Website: home-depot
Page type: receipt
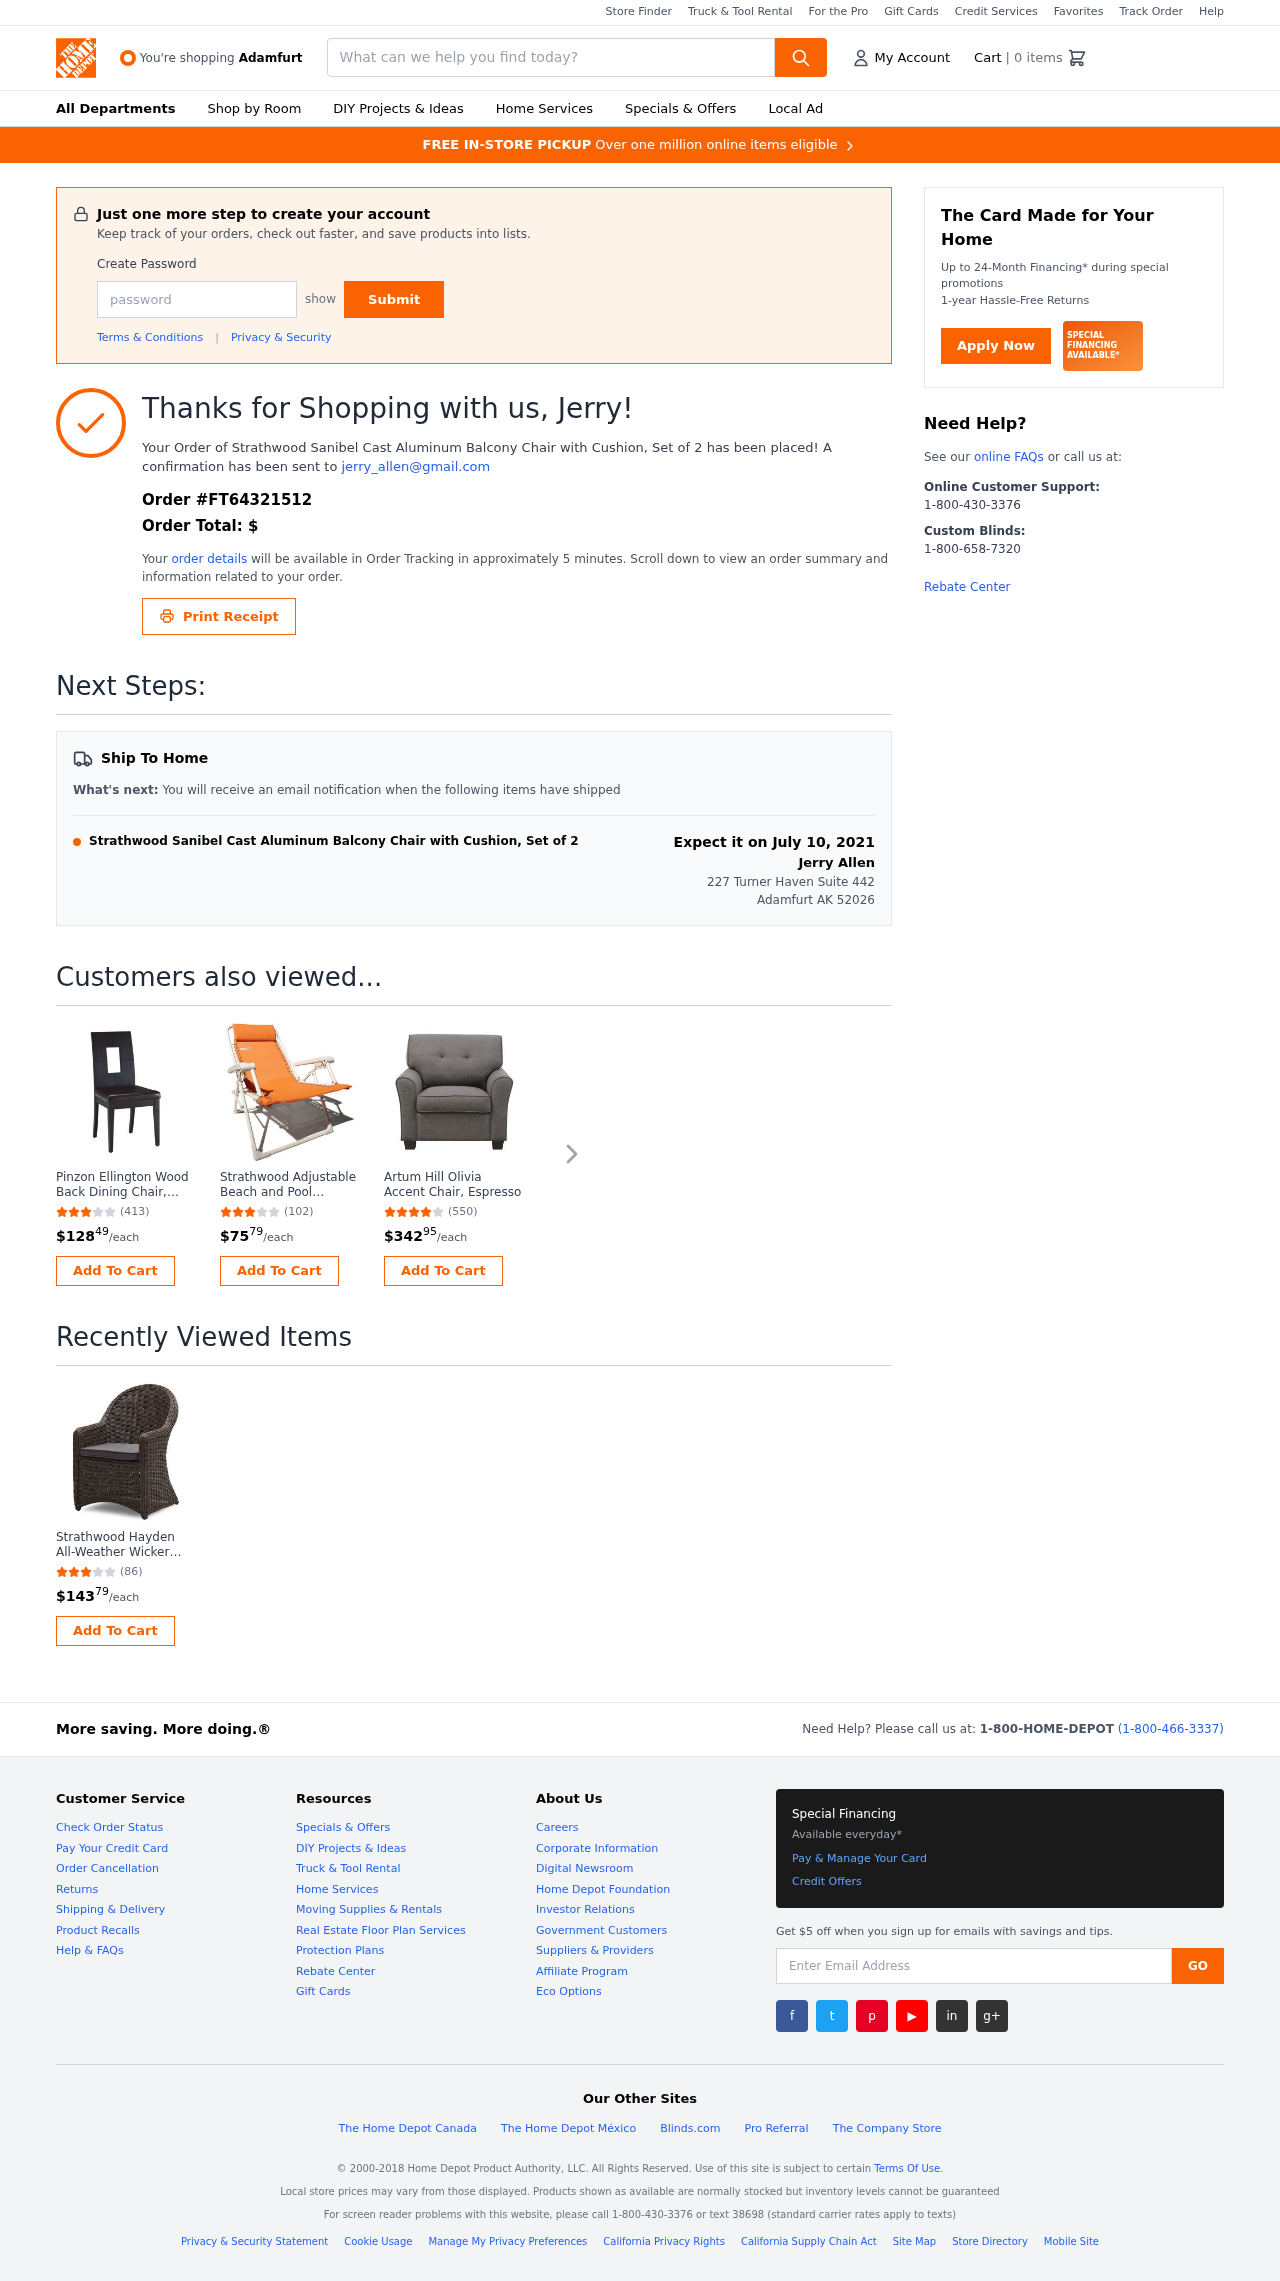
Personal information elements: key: PII_CITY
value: Adamfurt
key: PII_EMAIL
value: jerry_allen@gmail.com
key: PII_FIRSTNAME
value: Jerry
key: PII_FULLNAME
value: Jerry Allen
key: PII_POSTCODE
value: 52026
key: PII_STATE_ABBR
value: AK
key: PII_STREET
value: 227 Turner Haven Suite 442
Product elements: key: PRODUCT1_NAME
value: Strathwood Sanibel Cast Aluminum Balcony Chair with Cushion, Set of 2
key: PRODUCT2_NAME
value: Pinzon Ellington Wood Back Dining Chair, Dark Brown Vinyl, Java
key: PRODUCT2_NUM_RATINGS
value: (413)
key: PRODUCT2_PRICE
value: $12849
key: PRODUCT3_NAME
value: Strathwood Adjustable Beach and Pool Lounge Chair, Orange
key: PRODUCT3_NUM_RATINGS
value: (102)
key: PRODUCT3_PRICE
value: $7579
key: PRODUCT4_NAME
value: Artum Hill Olivia Accent Chair, Espresso
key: PRODUCT4_NUM_RATINGS
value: (550)
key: PRODUCT4_PRICE
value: $34295
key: PRODUCT5_NAME
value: Strathwood Hayden All-Weather Wicker Bistro Chair
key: PRODUCT5_NUM_RATINGS
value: (86)
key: PRODUCT5_PRICE
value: $14379
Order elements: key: ORDER_NUM_ITEMS
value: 0
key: ORDER_ID
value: FT64321512
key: ORDER_TOTAL
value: $
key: ORDER_DELIVERY_DATE
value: Expect it on July 10, 2021
Search elements: key: HEADER_SEARCH
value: What can we help you find today?